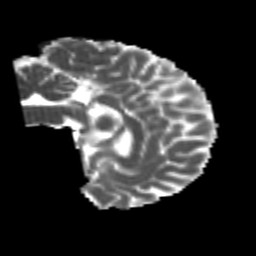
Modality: MD
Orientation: sagittal
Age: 22
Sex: male
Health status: healthy
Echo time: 0.074 s